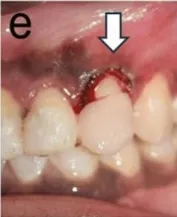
Pre-operative, intra-operative, and post-operative pictures of the gingivectomy procedure performed for correction of altered gingival zenith in the transposed tooth. Cervical wedge-shaped defect evident in relation to 24 left upper first premolar buccal aspects after gingivectomy.
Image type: medical_photograph (other_medical_photograph)